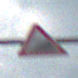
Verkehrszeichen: Steigung10
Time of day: MorningAfternoon
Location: Outdoor (Nature)
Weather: PartlyCloudy
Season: NotSpecified
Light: Natural